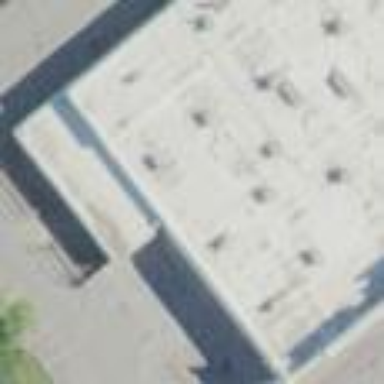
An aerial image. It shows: Building.